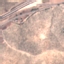
Land use / land cover: PermanentCrop